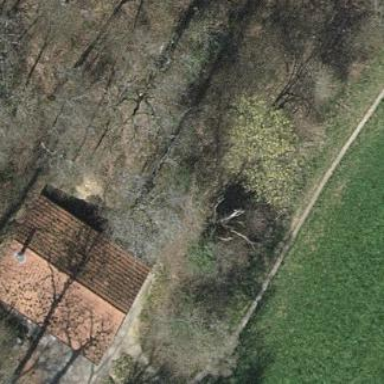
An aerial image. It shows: Shelter in the form of picnic shelter within building.